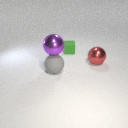
large gray rubber sphere in front of large red metal sphere